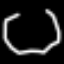
Label: octagon